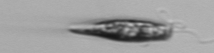
Label: Euglena